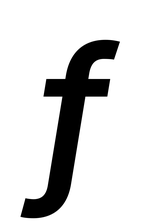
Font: Inter-Italic_SemiBold_Italic